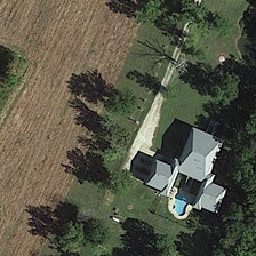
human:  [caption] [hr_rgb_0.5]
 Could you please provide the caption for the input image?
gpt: Blue water swimming pool.

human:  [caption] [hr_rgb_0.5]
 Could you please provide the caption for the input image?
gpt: a small piece of wasteland in it while beside the residential and plants .

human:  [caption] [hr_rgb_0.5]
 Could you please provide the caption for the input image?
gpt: is a residential surrounded by green plants and brown land .

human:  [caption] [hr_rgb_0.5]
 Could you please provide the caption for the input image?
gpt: a building is surrounded by many green trees and farmland .

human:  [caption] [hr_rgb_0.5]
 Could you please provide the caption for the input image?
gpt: The residential area has a blue pool.